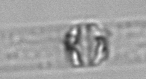
Label: Dactyliosolen_blavyanus